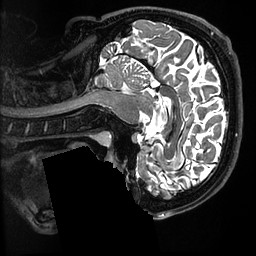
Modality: T2w
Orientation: sagittal
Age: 29
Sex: male
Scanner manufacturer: ge
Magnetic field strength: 3 T
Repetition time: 3.202 s
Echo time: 0.05917 s